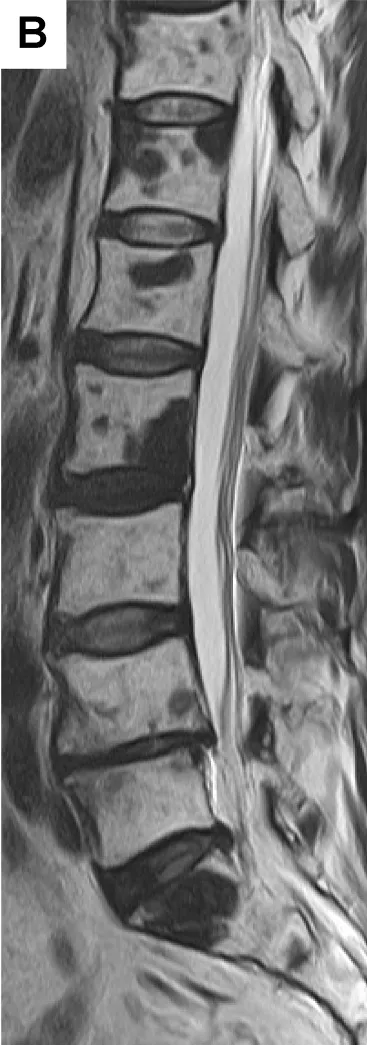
Sagittal magnetic resonance image of the thoracic spine shows multiple vertebral body lesions. T2-weighted. Images show multiple hypointense masses.
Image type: radiology (mri)